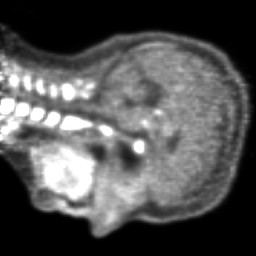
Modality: PET
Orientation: sagittal
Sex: female
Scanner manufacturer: ge